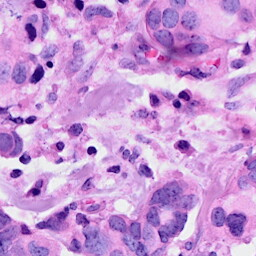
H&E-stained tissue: Breast